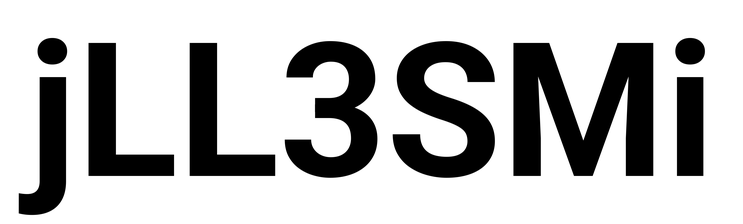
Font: Roboto_Bold